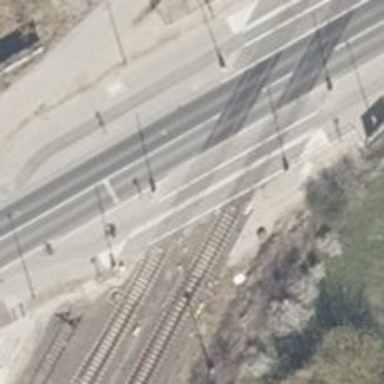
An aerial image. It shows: Full railway crossing barrier.